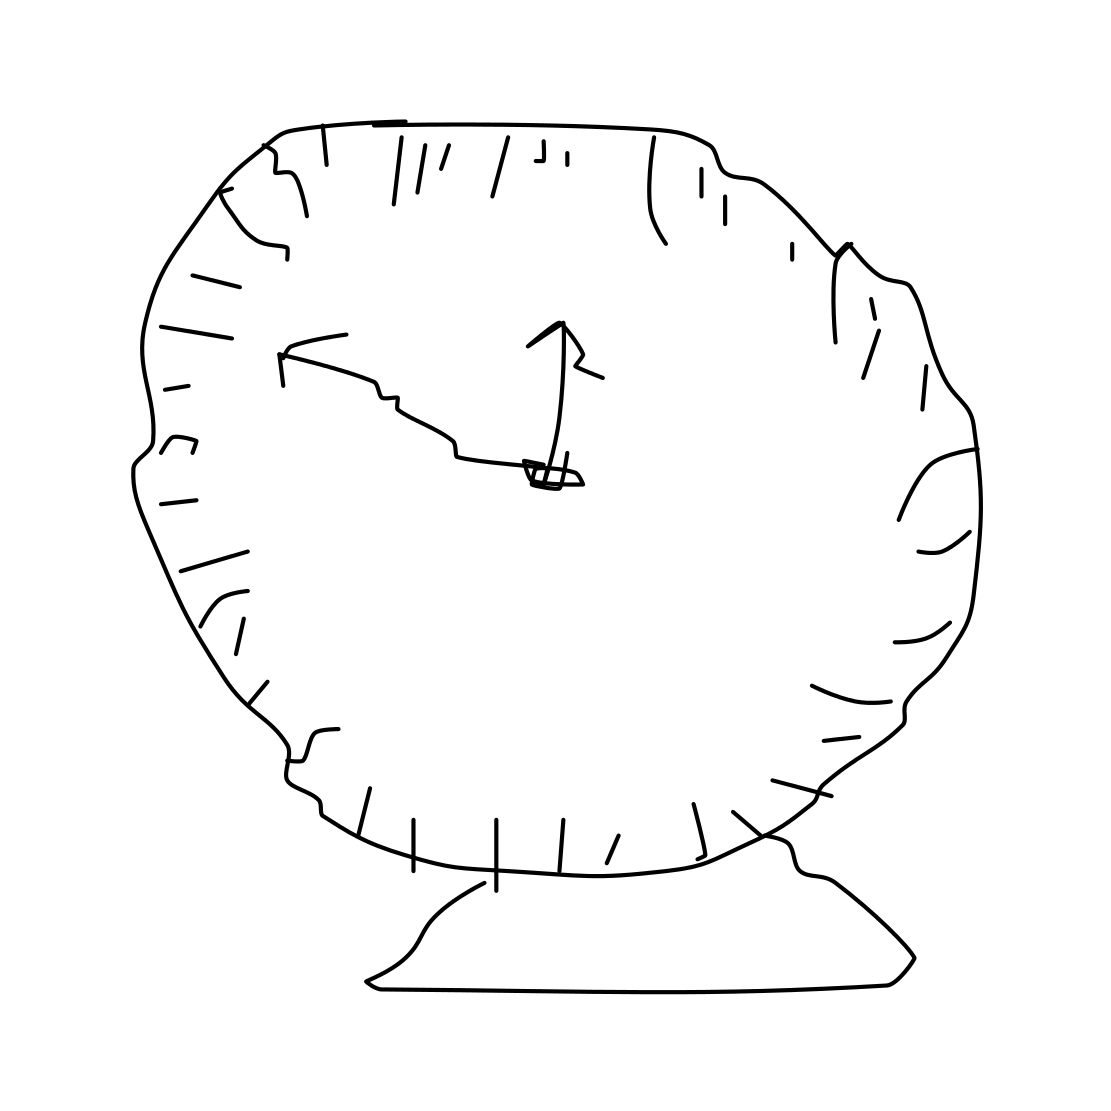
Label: alarm clock